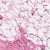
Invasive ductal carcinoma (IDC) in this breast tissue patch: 0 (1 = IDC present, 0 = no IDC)